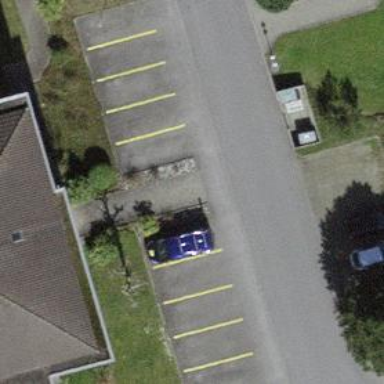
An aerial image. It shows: Street side parking area.